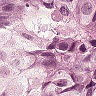
Metastatic tissue present: yes